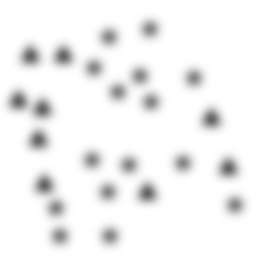
Squares: 0
Triangles: 9
Stars: 15
Total shapes: 24